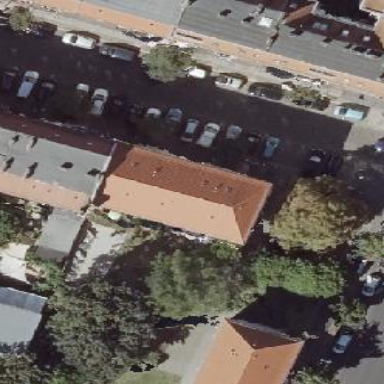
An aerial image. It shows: Hipped-roof building with apartments.